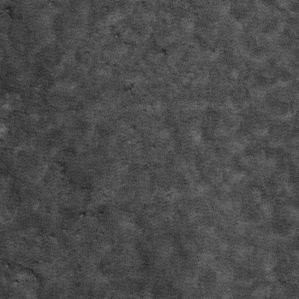
Label: frost